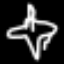
Label: airplane